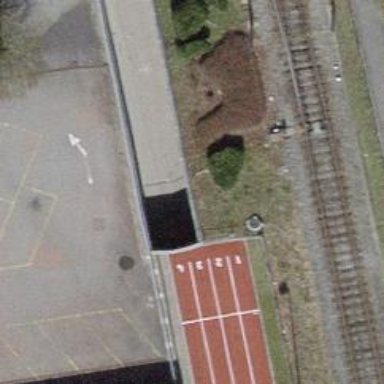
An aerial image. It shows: Footway passing through tunnel.